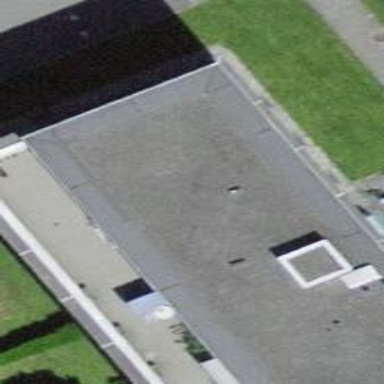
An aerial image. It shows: Building with flat roof.